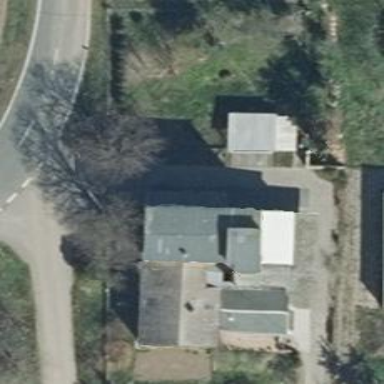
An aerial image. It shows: Building that is watermill.